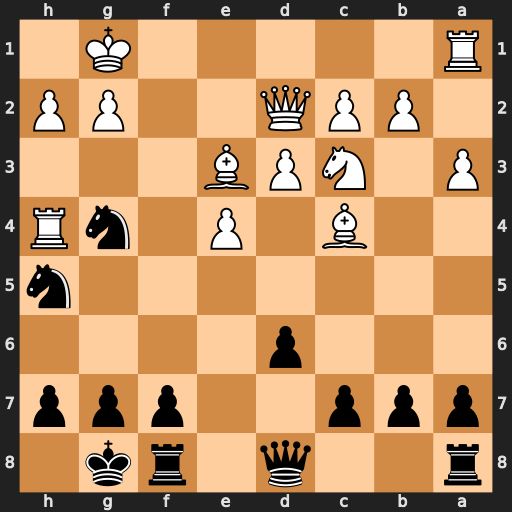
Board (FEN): r2q1rk1/ppp2ppp/3p4/7n/2B1P1nR/P1NPB3/1PPQ2PP/R5K1
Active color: b
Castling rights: -
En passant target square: -
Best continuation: Qxh4 h3 Nxe3